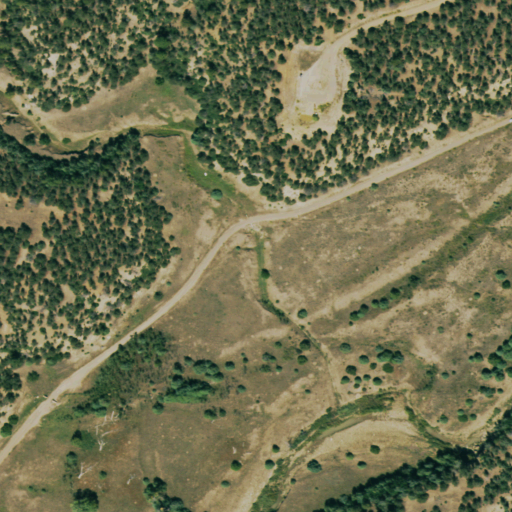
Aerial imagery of valley in Colorado named Seco Canyon containing shrub, evergreen forest, and grassland